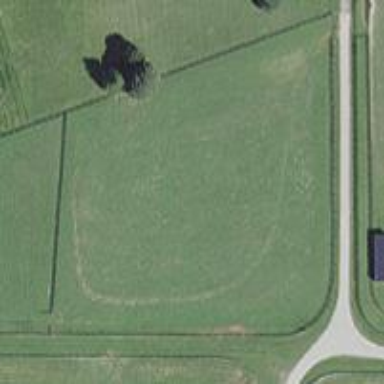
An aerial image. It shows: Grass pitch designated for equestrian sports.